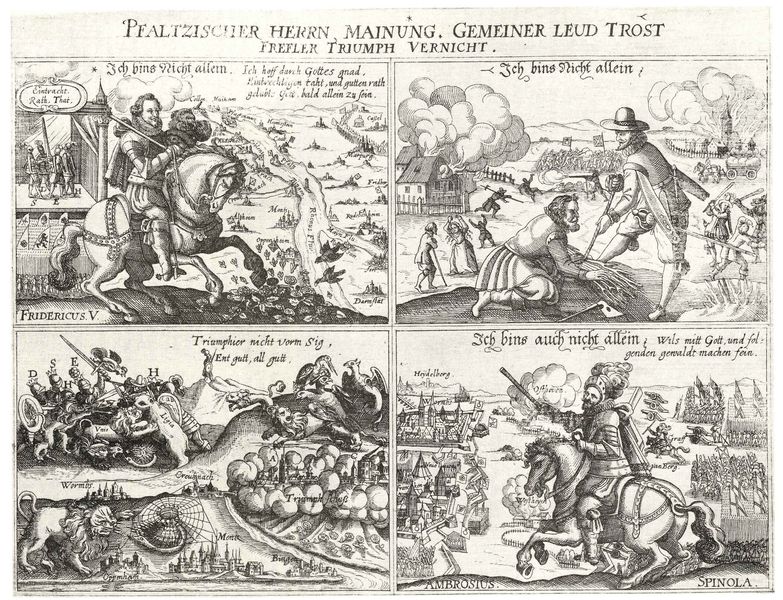
Titel: Pfaltzischer Herrn Mainung. Gemeiner Leud Trost
Institution: (Seriendruck)
Schlagwörter: angriff, feuer, gott, himmel, kampf, kämpfer, mann, weiß, wolken, fluss, landschaft, menschen, stadt, grau, hut, männer, schwarz, straße, zeichnung, gebäude, haus, schloss, tiere, weg, zaun, gesellschaft, herren, band, bild, signatur, feld, felder, häuser, hügel, vögel, hütte, kirche, qualm, rauch, bauern, pferd, pferde, reiter, turm, hufe, ritt, zaumzeug, schrift, bilder, ort, ernte, dorf, grafik, graphik, hafen, friedrich, brand, krieg, schlacht, soldaten, deutsch, vier, burg, explosion, druck, radierung, stich, seite, illustration, schwarzweiß, schwert, schwerter, text, uniform, waffen, soldat, beschriftung, überschrift, helm, schuh, ritter, darstellung, heer, rüstung, lanschaft, löwe, edelmann, kupferstich, szenen, netz, texte, legende, historisch, aufteilung, geviert, triumpf, zyklus, erzählung, pfalz, illustrationen, spinne, simultan, erklärungen, vier bilder, kniender, quadratur, osman, schuhputzer, johanne, spinnenetz, friedrich v., treiter, z, lodus, #graphik, rqauch, hür, pfä#lzisch#, pfälzisch